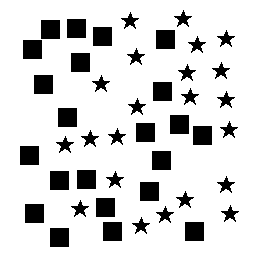
Squares: 22
Triangles: 0
Stars: 22
Total shapes: 44